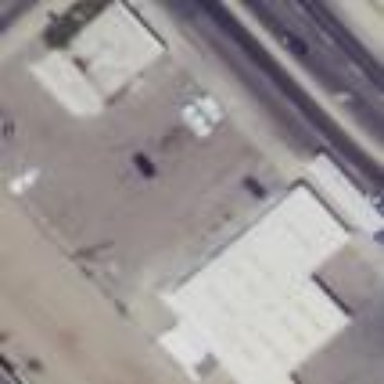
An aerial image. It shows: Commercial area with car shop.